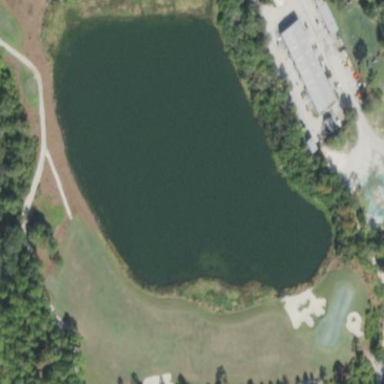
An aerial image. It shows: Picturesque scene of golf course with lateral water hazard.